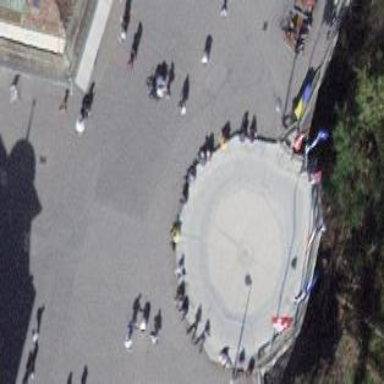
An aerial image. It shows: Fountain.